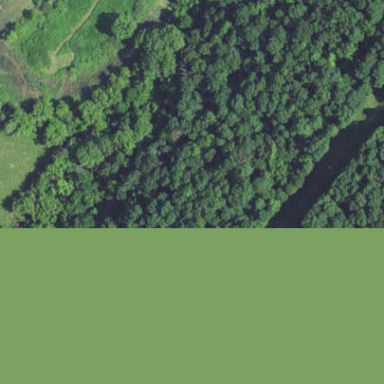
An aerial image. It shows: Serene woodland landscape.